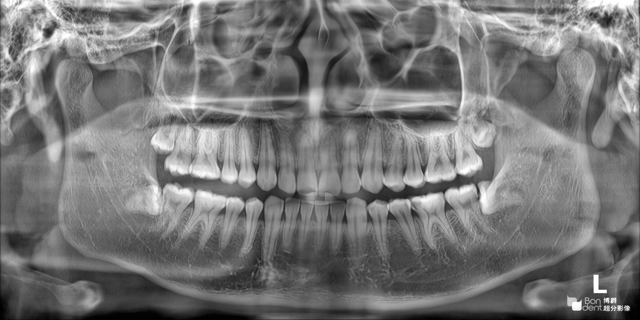
adult